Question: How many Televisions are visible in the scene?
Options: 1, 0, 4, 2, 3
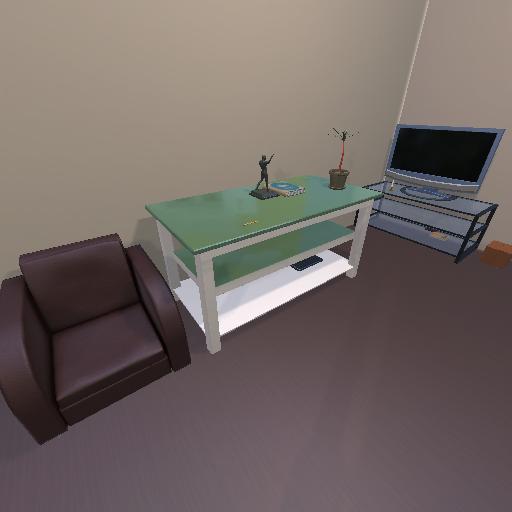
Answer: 1